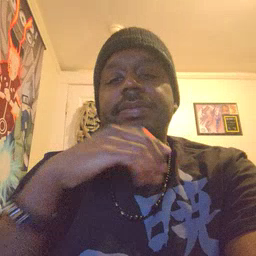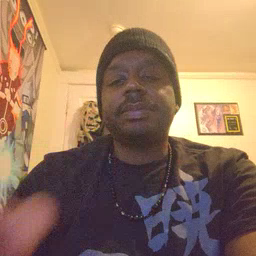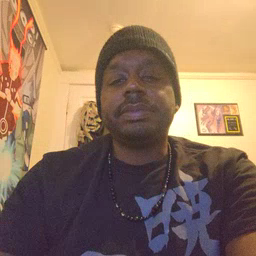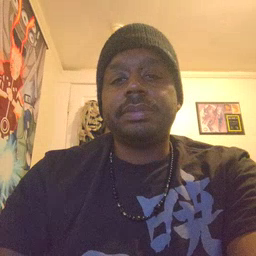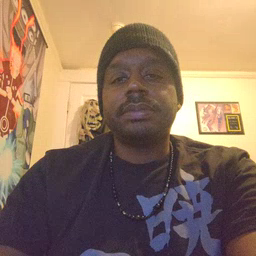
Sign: pig